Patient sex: M
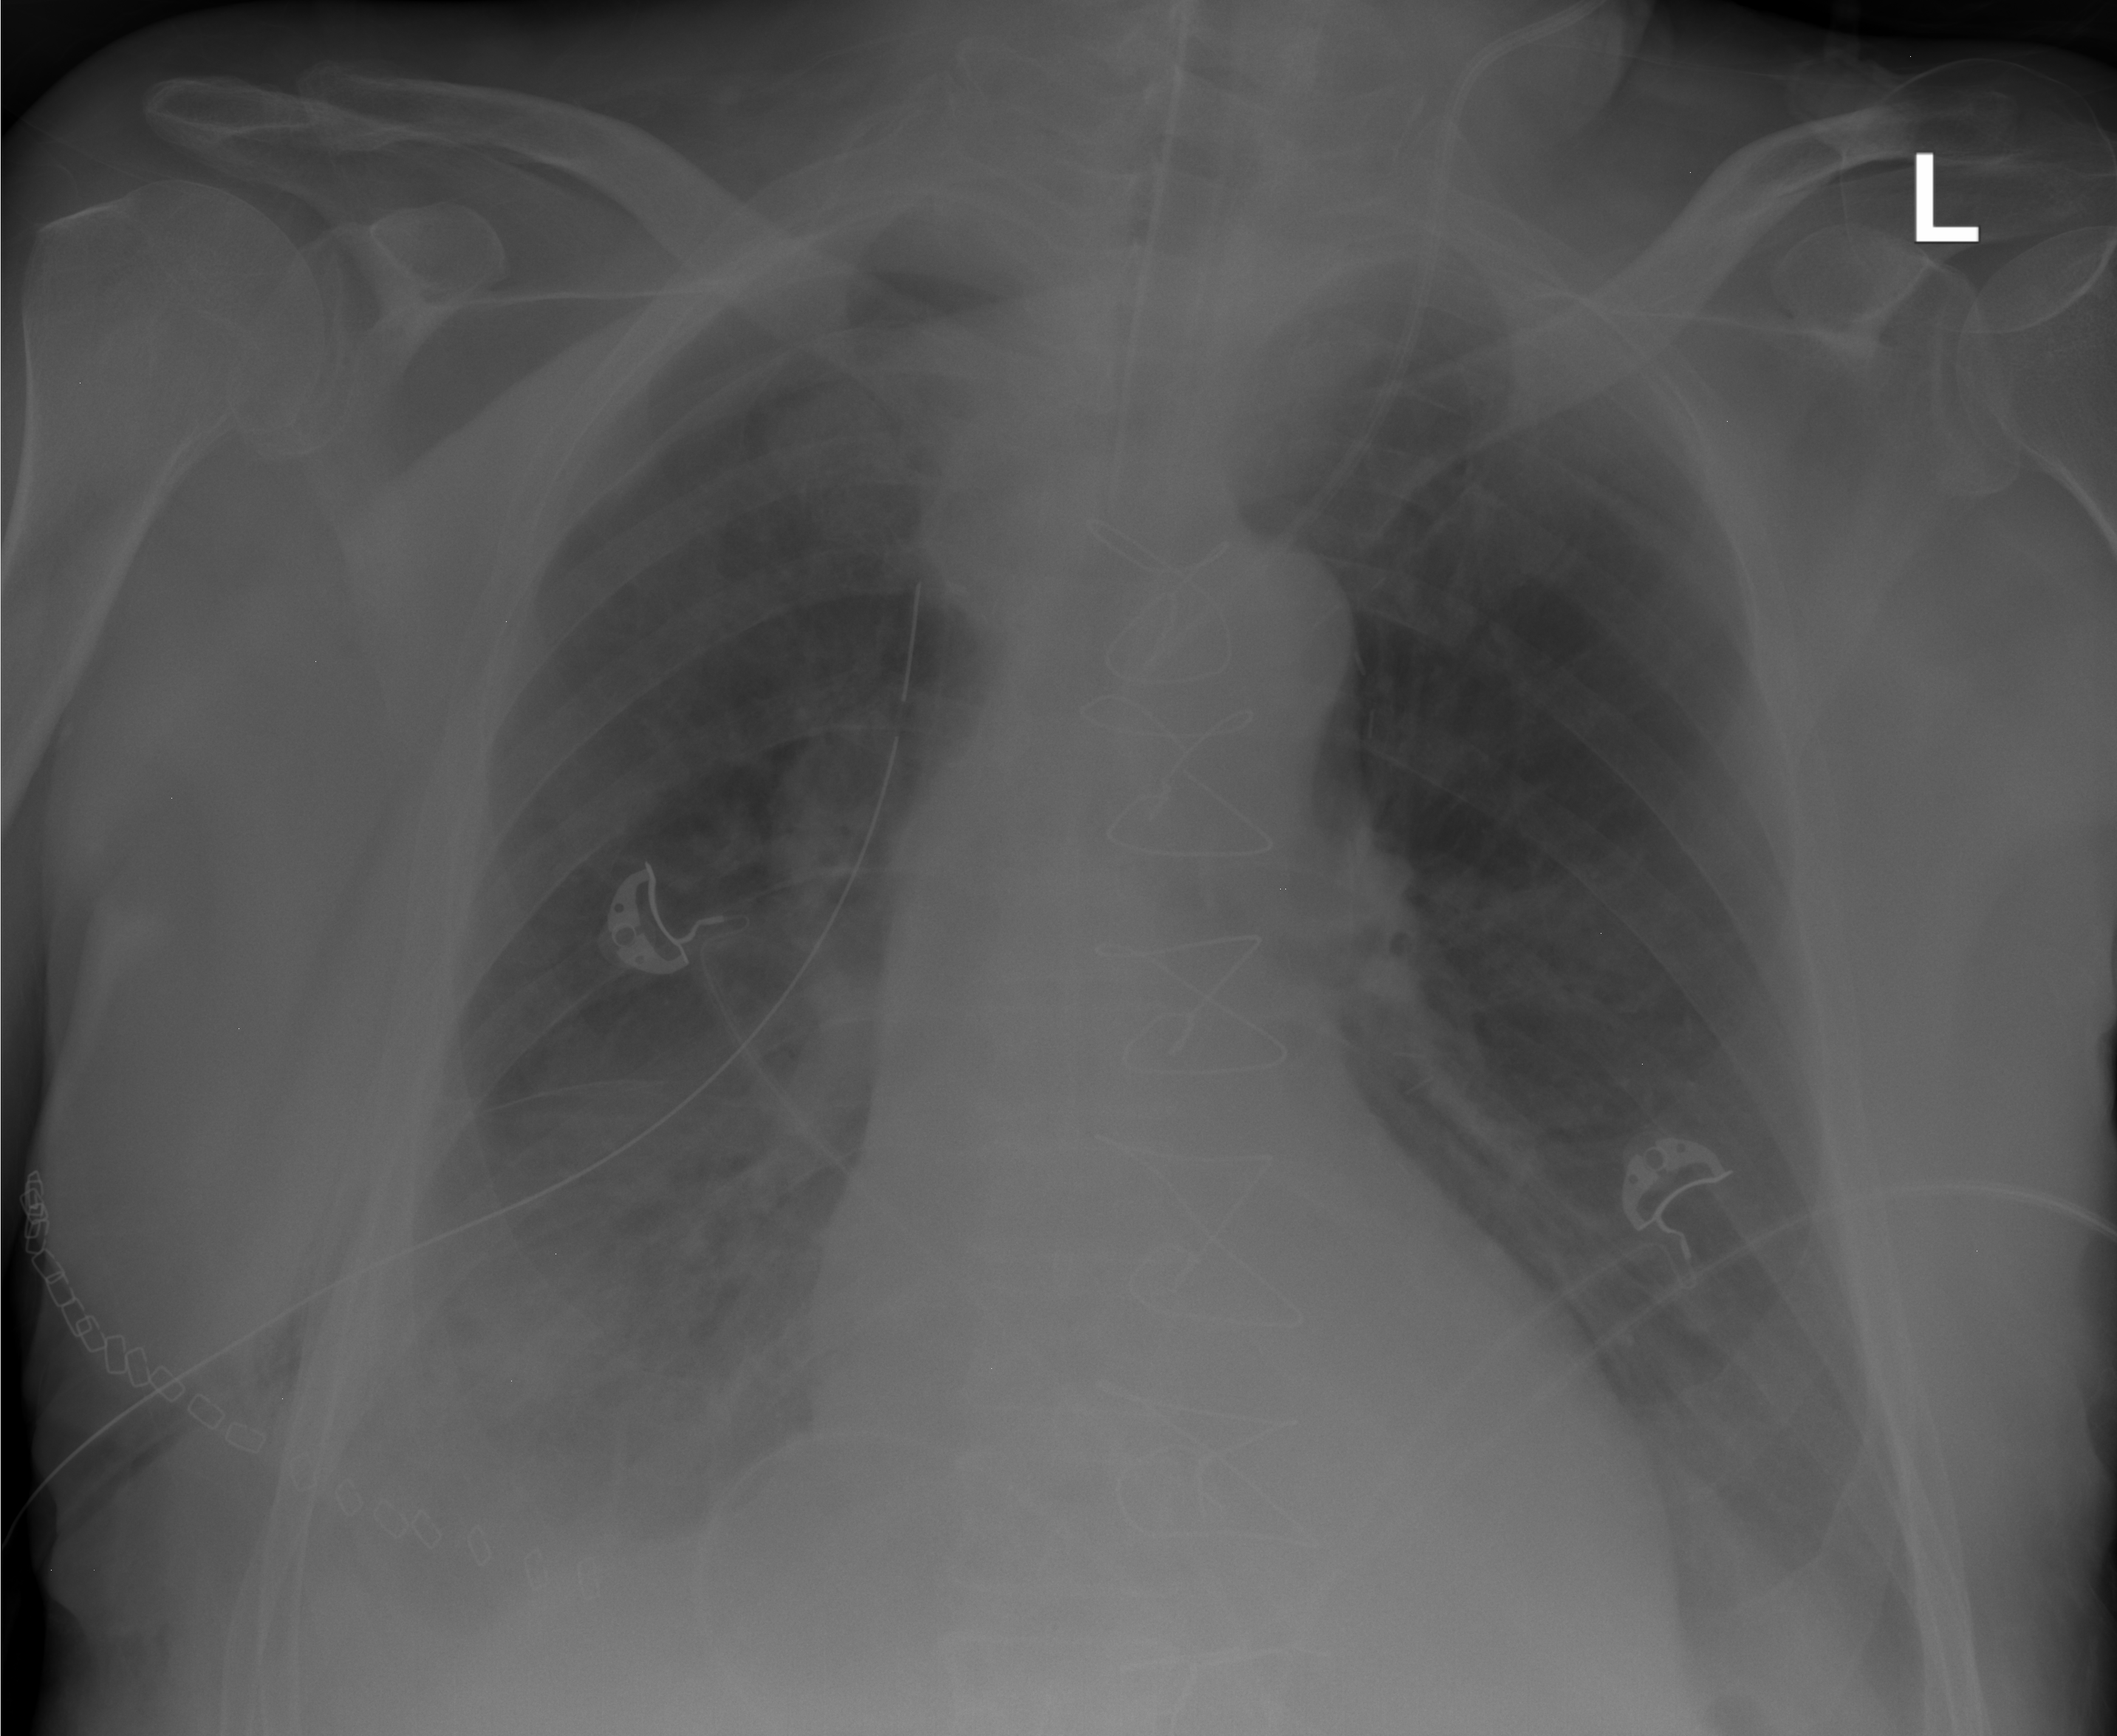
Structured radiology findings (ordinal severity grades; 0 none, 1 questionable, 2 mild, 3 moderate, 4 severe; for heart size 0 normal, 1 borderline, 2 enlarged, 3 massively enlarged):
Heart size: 0
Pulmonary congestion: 0
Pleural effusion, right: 2
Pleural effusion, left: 0
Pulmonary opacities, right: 0
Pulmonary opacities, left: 0
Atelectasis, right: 2
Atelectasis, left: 0